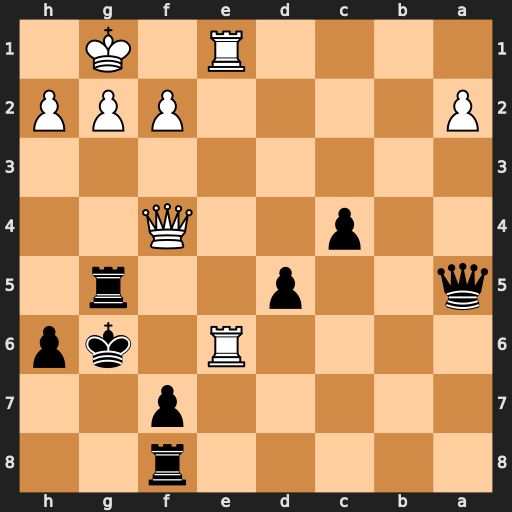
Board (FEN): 5r2/5p2/4R1kp/q2p2r1/2p2Q2/8/P4PPP/4R1K1
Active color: b
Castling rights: -
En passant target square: -
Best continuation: fxe6 Rxe6+ Kg7